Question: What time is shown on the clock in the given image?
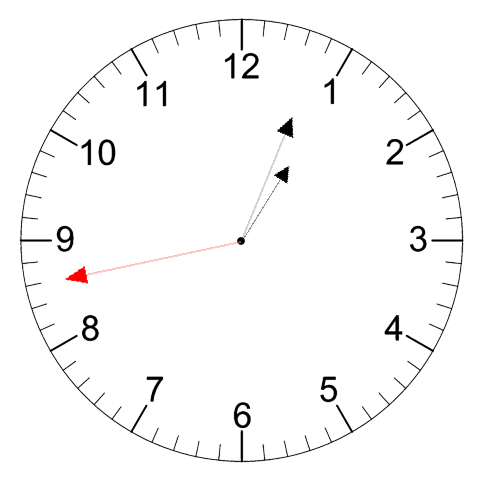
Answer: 01:03:43